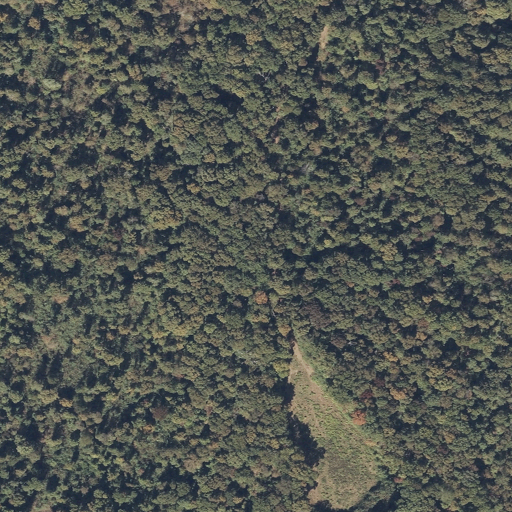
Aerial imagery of cliff(s) in Alabama named Bucklight Point containing deciduous forest and mixed forest